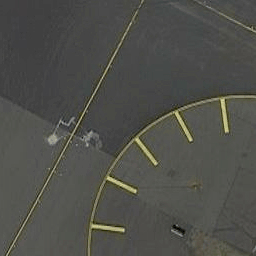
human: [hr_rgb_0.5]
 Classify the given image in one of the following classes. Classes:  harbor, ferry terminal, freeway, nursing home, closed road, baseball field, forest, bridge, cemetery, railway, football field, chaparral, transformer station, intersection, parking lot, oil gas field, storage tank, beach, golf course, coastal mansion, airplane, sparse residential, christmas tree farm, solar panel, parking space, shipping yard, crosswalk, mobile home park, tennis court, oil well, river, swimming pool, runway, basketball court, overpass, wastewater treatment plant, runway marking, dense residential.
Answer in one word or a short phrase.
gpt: runway marking